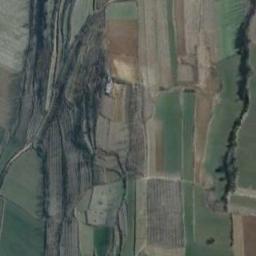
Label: terrace